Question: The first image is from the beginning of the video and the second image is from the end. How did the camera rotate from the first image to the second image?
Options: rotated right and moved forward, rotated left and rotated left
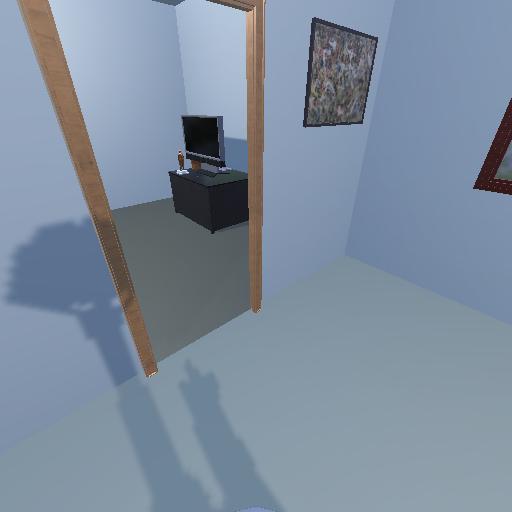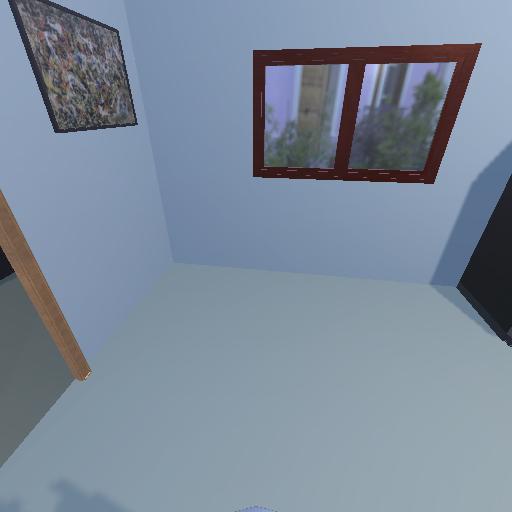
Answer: rotated right and moved forward